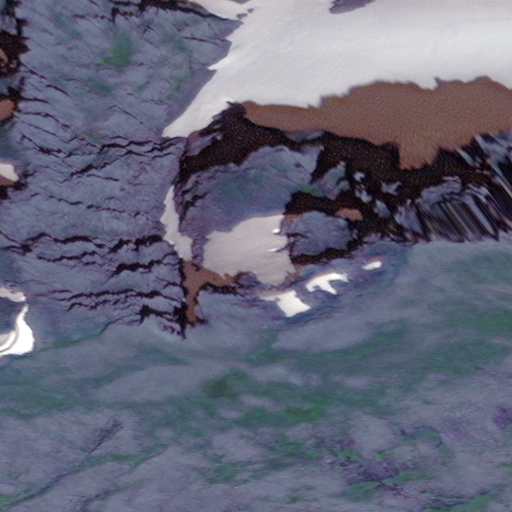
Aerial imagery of mountain in Alaska named Heney Peak containing only unknown